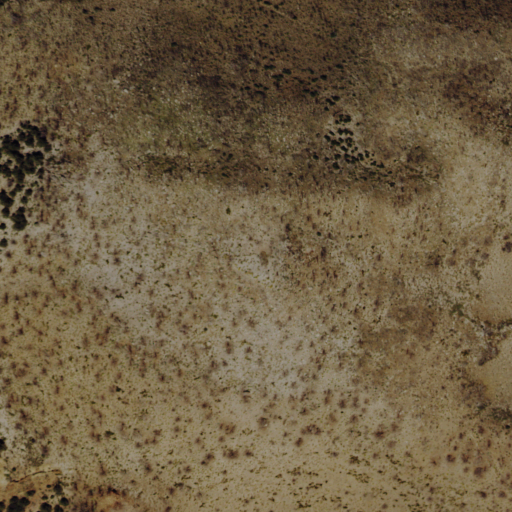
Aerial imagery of mountain in Nevada named Martinez Hill containing shrub, grassland, and evergreen forest